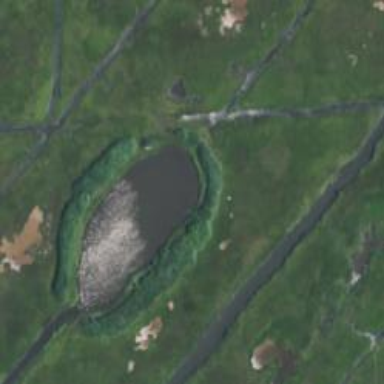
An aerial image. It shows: Pond surrounded by natural water.